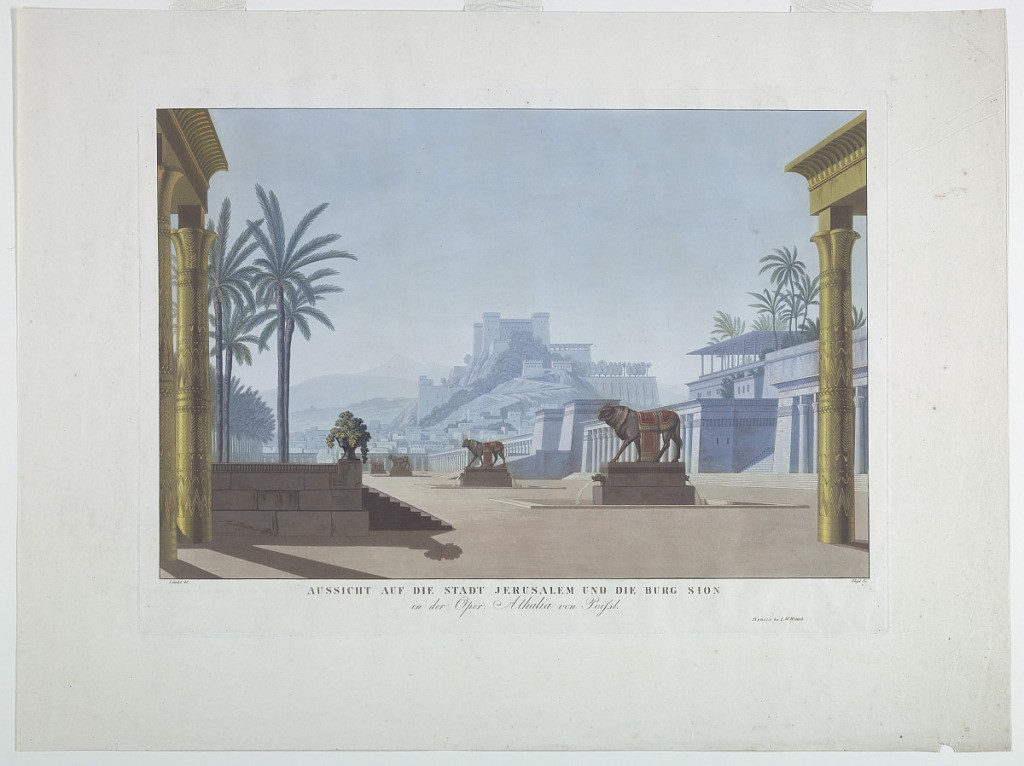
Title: Stage Design: Jerusalem and Mount Zion, for Athalia
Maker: Karl Friedrich Schinkel, German, 1781–1841
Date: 1816
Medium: Colored acquatint
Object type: Print
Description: Horizontal rectangle. A broad terrace with statues of decked-out bulls bordered by Egyptian palaces. In the background, a fortress with square towers on a hill. Below, artists' and publisher's names and title: "AUSSICHT AUF DIE STADT JERUSALEM UND DIE BURG SION / in der Oper Athalia von Poissl"